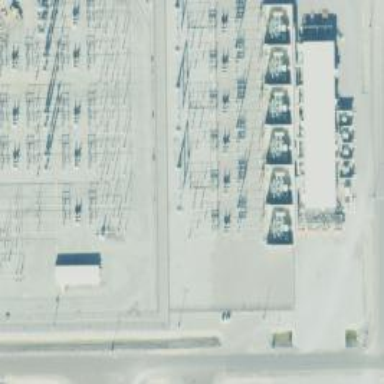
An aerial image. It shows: Switch for power supply.